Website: ulta-beauty
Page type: billing-address
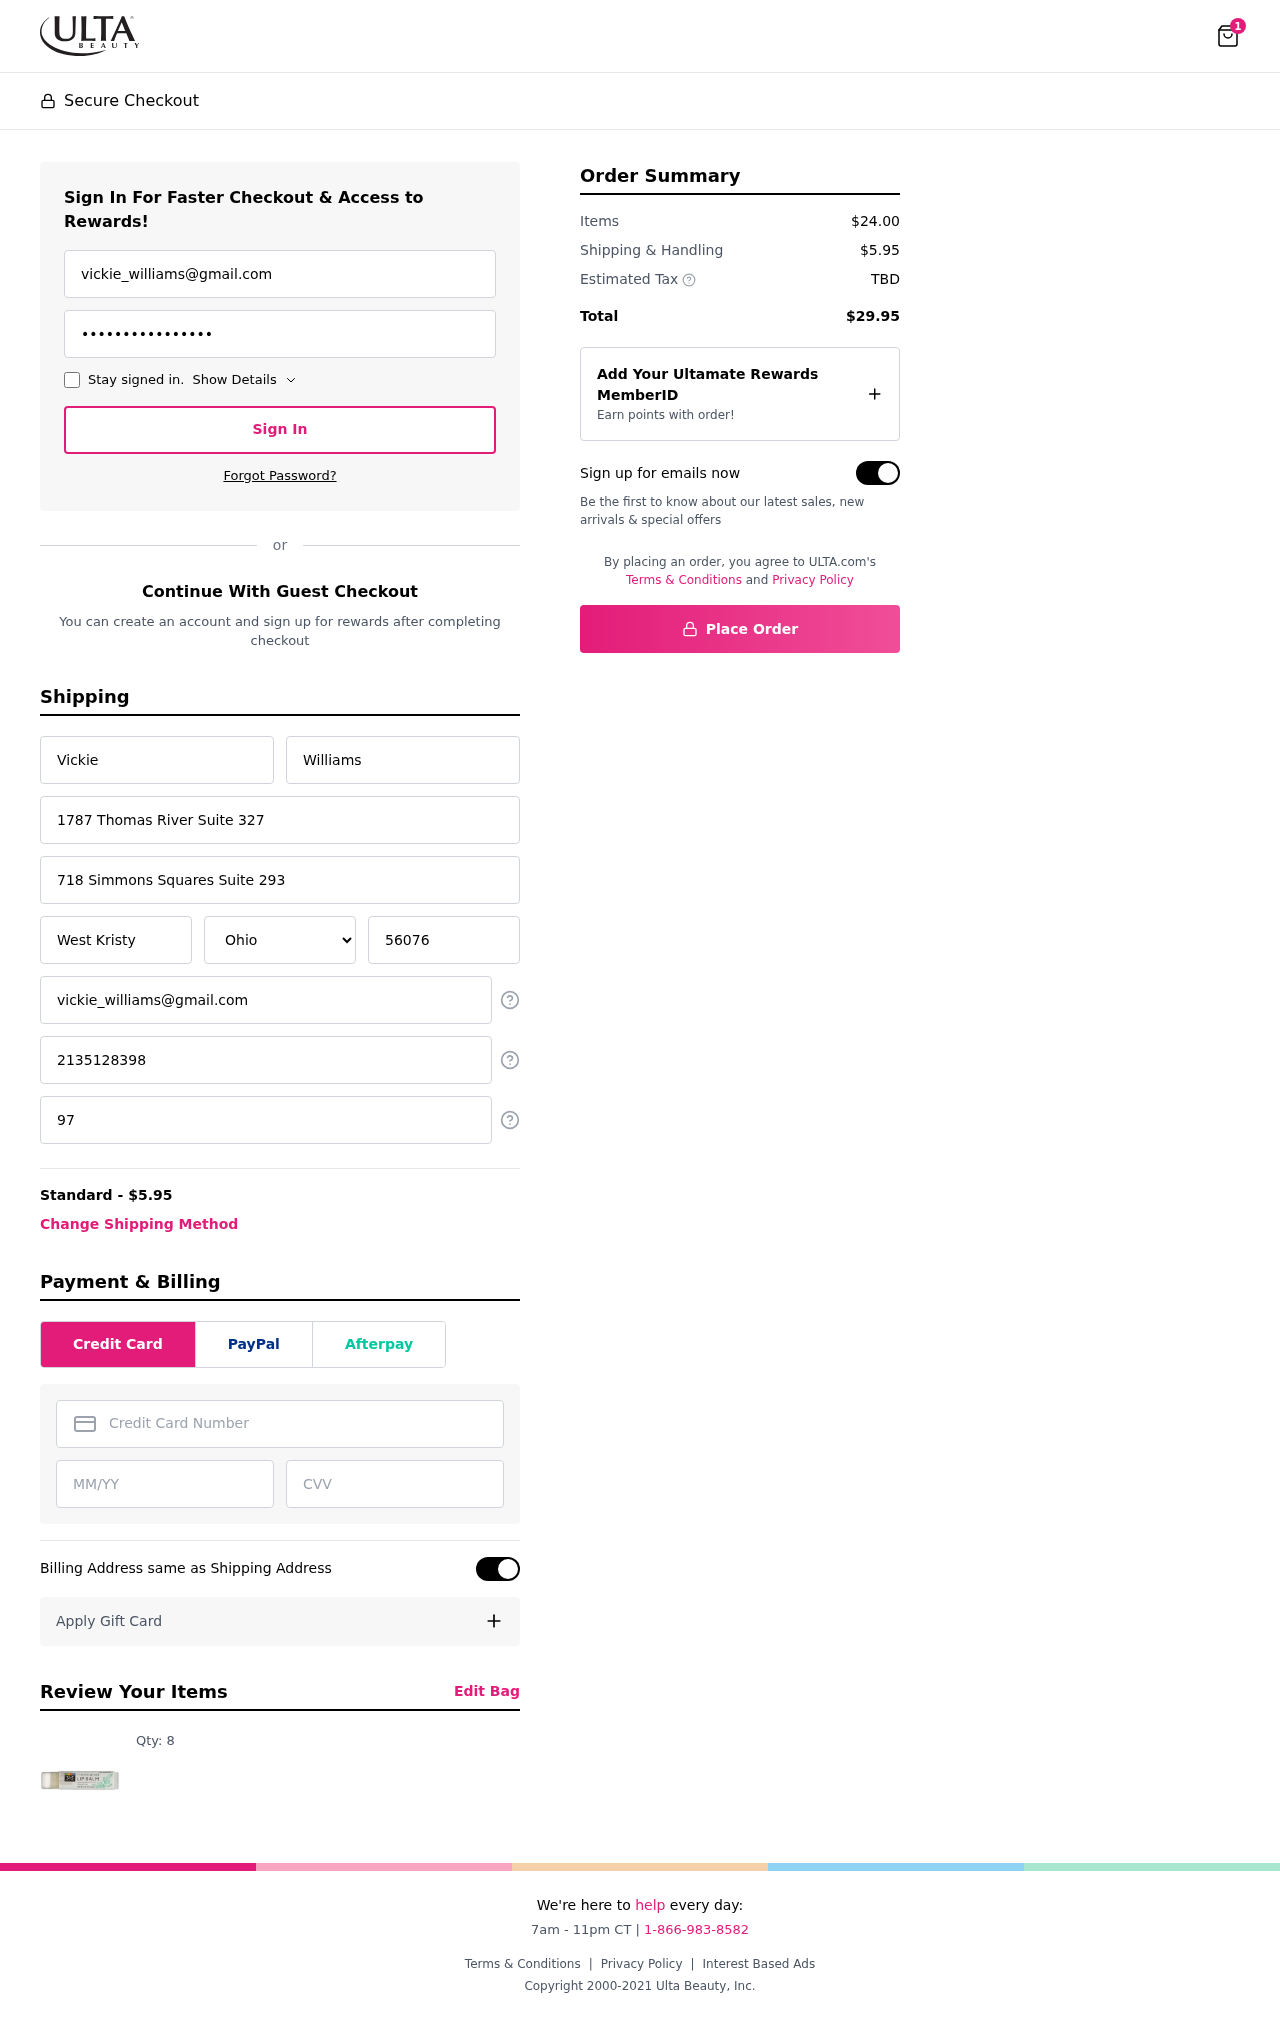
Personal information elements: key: PII_STATE
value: Ohio
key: PII_EMAIL
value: vickie_williams@gmail.com
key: PII_FIRSTNAME
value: Vickie
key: PII_LASTNAME
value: Williams
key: PII_STREET
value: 1787 Thomas River Suite 327
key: PII_STREET2
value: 718 Simmons Squares Suite 293
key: PII_CITY
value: West Kristy
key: PII_POSTCODE
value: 56076
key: PII_PHONE
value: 2135128398
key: PII_ALT_PHONE
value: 9766415784
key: PII_CARD_NUMBER
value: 2719 7152 1676 8334
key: PII_CARD_EXPIRY
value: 12/27
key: PII_CARD_CVV
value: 003
Product elements: key: PRODUCT1_QUANTITY
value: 8
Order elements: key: ORDER_NUM_ITEMS
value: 1
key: ORDER_SHIPPING_COST
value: $5.95
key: ORDER_SUBTOTAL
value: $24.00
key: ORDER_TOTAL
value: $29.95